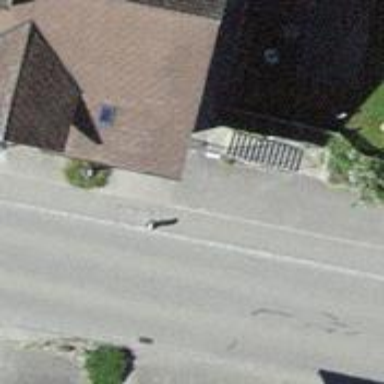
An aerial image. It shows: Bus stop with platform for public transport.